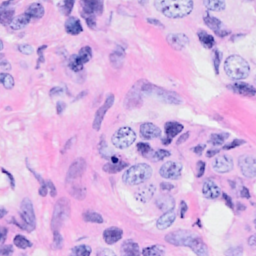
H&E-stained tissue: Breast